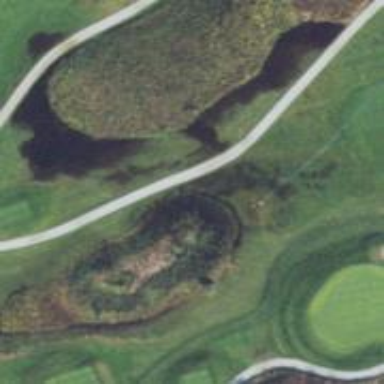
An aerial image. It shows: Service road designated as golf cart path.